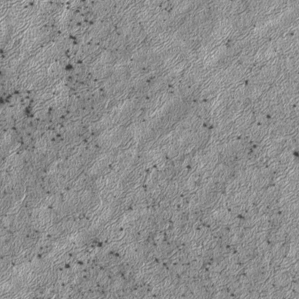
Label: frost